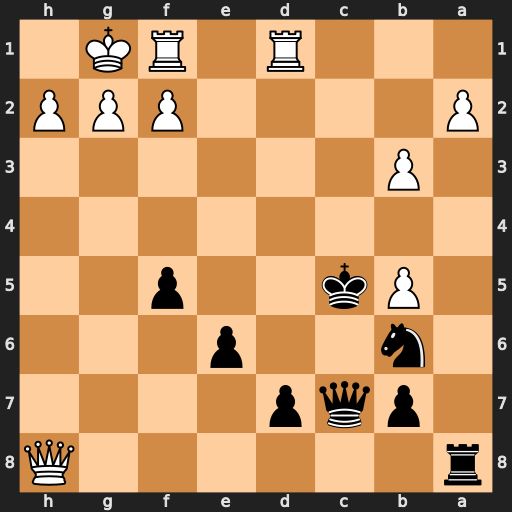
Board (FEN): r6Q/1pqp4/1n2p3/1Pk2p2/8/1P6/P4PPP/3R1RK1
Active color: b
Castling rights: -
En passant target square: -
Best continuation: Rxh8 Rc1+ Kd6 Rxc7 Kxc7